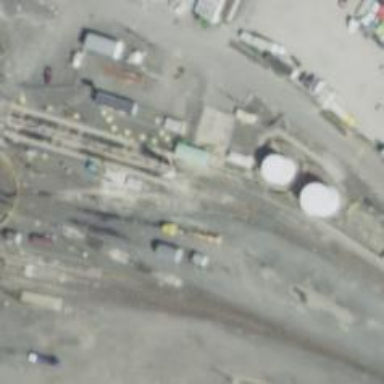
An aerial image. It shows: Abandoned railway yard.